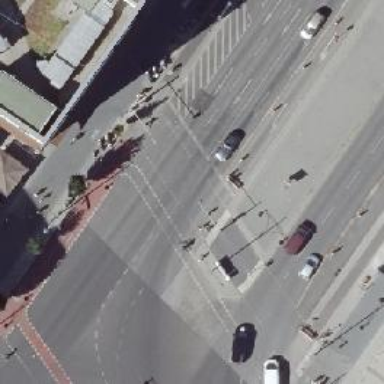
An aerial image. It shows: Traffic island located on footway.